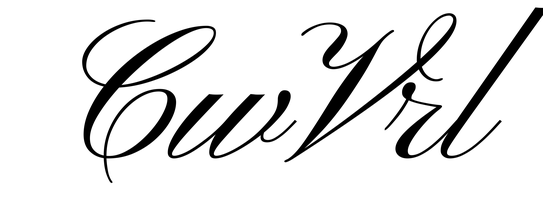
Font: PinyonScript-Regular